Question: Using "Documents" instead of "My Documents" gets rid of the error. I was also recommended to use the Windows special folders instead of absolute paths.
I'm attempting to replace all the shortcuts on my desktop with an application I'm writing that will have its own version of the shortcuts. I plan to give the new shortcuts some of the same functionality as the old ones. Before doing anything else, I figured opening the file or folder that the shortcut points to would be important. Here's a sample piece of code:
'''
public partial class Form1 : Form
{
Process p1, p2, p3, p4;
public Form1()
{
InitializeComponent();
p1 = new Process();
p2 = new Process();
p3 = new Process();
p4 = new Process();
p1.StartInfo.FileName = "cmd";
p2.StartInfo.FileName = "c:\Users\Cheese\My Documents";
p3.StartInfo.FileName = "c:\Users\Cheese\AppData";
p4.StartInfo.FileName = "c:\Program Files (x86)";
}
private void button1_Click(object sender, EventArgs e)
{
p1.Start();
}
private void button2_Click(object sender, EventArgs e)
{
p2.Start();
}
private void button3_Click(object sender, EventArgs e)
{
p3.Start();
}
private void button4_Click(object sender, EventArgs e)
{
p4.Start();
}
}
'''

This is on Windows 7 Home Premium. I'm getting the error while debugging in Visual C# 2010 Express. I've opened several other folders like System32, AppData, and various folders on another partition on the same drive. I was able to open various music files and run different programs. Everything seems to work fine except for My Documents. I would think that the Windows folder would have greater restrictions than the default location for personal files. I'm thinking it's not really a permissions thing, but I can't even guess what might be the issue. I can open My Documents with explorer. I can move files to and from the directory.
This seems like such a simple thing. I know that there's a lot I don't fully understand about how Windows works, but this situation and a few others are making me think that maybe I don't really know much of anything about Windows. What are some good books or web resources that I can look into to get a good grasp of this operating system? Possibly with a focus on file management and system privileges from a novice's point of view?
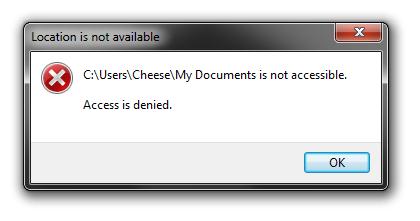
Answer: As commented,
Under Windows 7 "My Documents" is a Junction link to "Documents", trying to launch the process on a junction will fail with this error. Launch "c:\Users\Cheese\Documents" instead.
Or if this the current users my documents folder you should really ask the system for its path.
'''
var path=System.Environment.GetFolderPath(System.Environment.SpecialFolder.MyDocuments);
'''